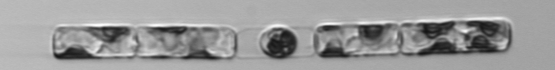
Label: Guinardia_delicatula_TAG_internal_parasite